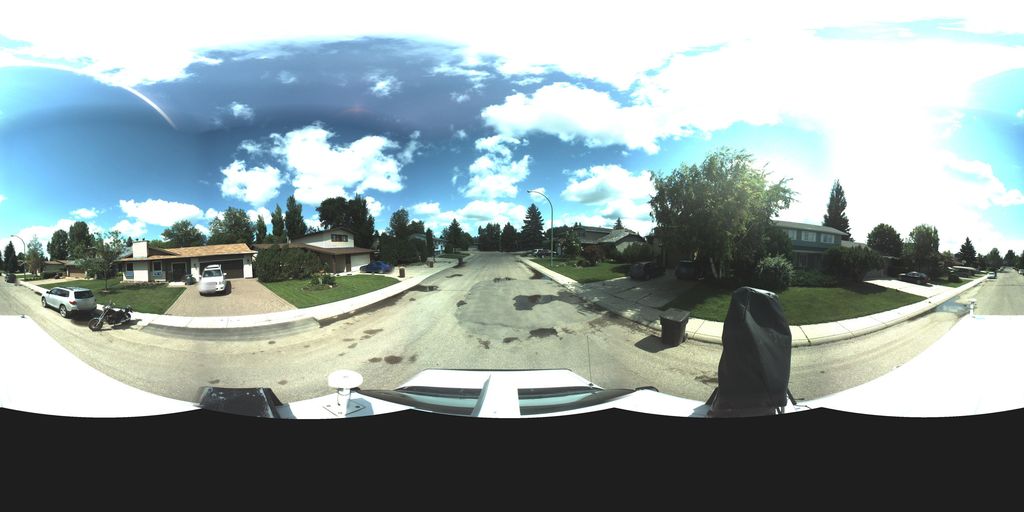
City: saskatoon